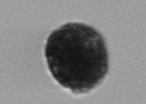
Label: Dinophyceae